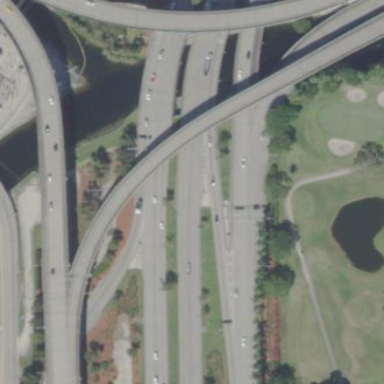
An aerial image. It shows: Man-made bridge.